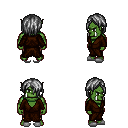
a pixel art fantasy rpg character, male body template, orc, green skin, brown robe, gold greaves, gray bangs hairstyle, white slippers, four views (front, back, left, right), 2x2 character sprite sheet, small pixel art, hard edges, no anti-aliasing